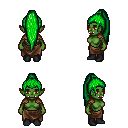
a pixel art fantasy rpg character, female body template, orc, green skin, leather shoulder armor, robe skirt, green extra-long topknot hairstyle, black shoes, four views (front, back, left, right), 2x2 character sprite sheet, small pixel art, hard edges, no anti-aliasing